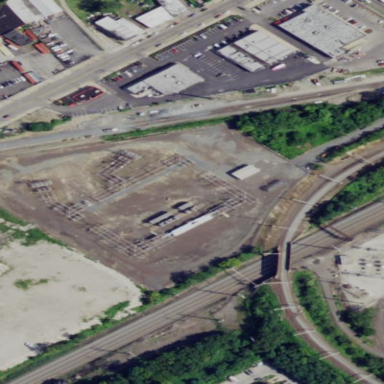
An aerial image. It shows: Power substation.